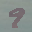
Label: 9